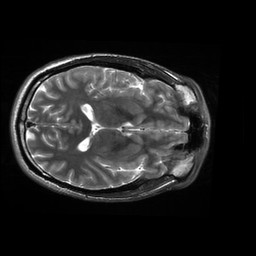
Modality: T2w
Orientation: axial
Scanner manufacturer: ge
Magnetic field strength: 3 T
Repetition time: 6.255 s
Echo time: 0.1014 s